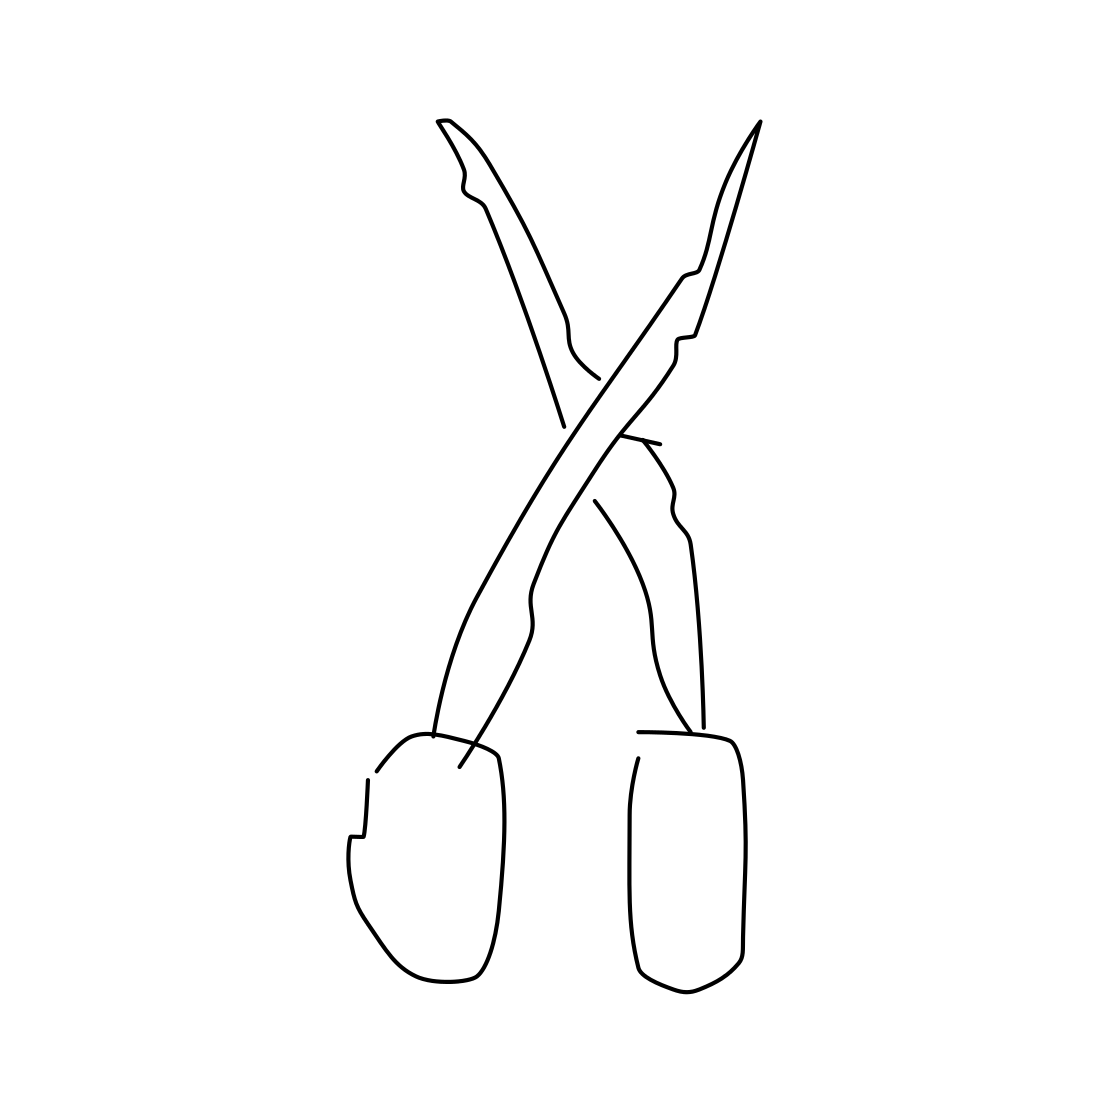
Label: scissors